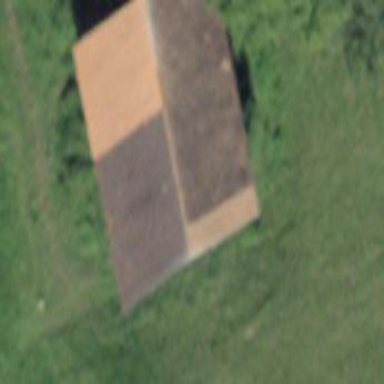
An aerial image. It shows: Barn.